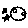
Label: moon